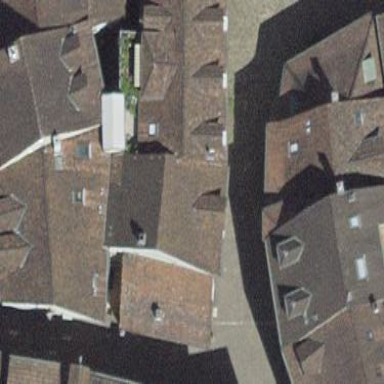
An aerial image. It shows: Building with tile roof.